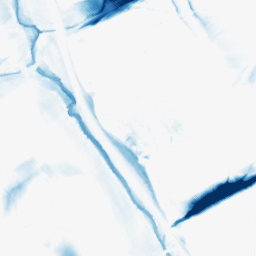
Category: morphological
Decomposition family: morphological_diamond
Decomposition parameters: operation: closing
radius: 20
Upsampling method: fft_zeropad
Upsampling parameters: scale: 2
Upsampling scale: 2